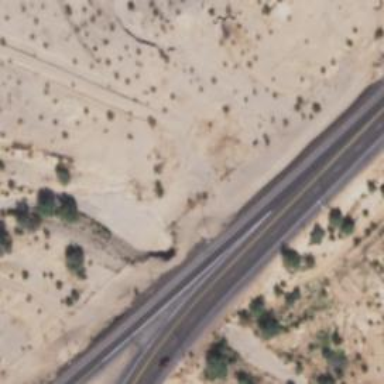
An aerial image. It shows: Asphalt trunk link road.